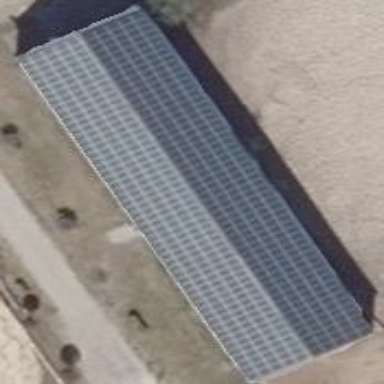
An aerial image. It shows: Gabled roof farm auxiliary building with the roof oriented along its length.